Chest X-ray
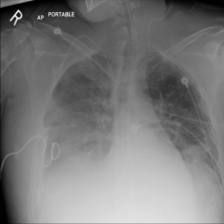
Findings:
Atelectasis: negative
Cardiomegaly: negative
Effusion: positive
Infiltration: positive
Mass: negative
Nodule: negative
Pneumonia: negative
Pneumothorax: negative
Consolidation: negative
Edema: negative
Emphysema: negative
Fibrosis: negative
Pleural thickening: negative
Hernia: negative